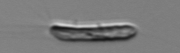
Label: Chrysochromulina